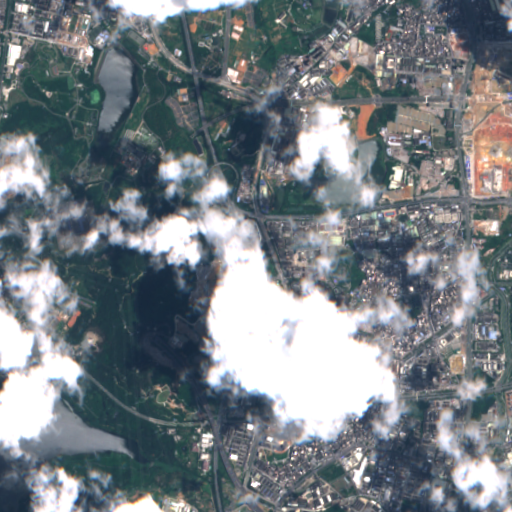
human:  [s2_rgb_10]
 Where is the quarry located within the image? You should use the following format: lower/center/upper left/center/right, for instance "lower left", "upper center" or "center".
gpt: The quarry is located in the upper left of the image.
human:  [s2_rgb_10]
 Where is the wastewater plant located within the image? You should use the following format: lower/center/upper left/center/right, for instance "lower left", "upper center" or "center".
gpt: The wastewater plant is located in the lower center of the image.
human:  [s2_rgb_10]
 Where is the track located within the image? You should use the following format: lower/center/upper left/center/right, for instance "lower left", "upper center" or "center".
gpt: There is no track in the image.